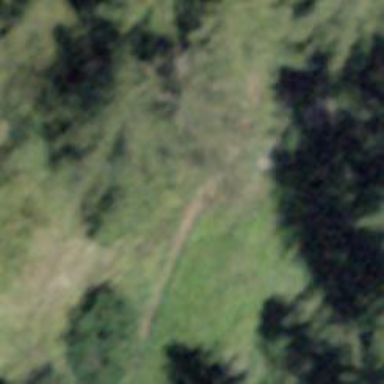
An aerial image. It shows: Path.